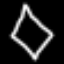
Label: diamond